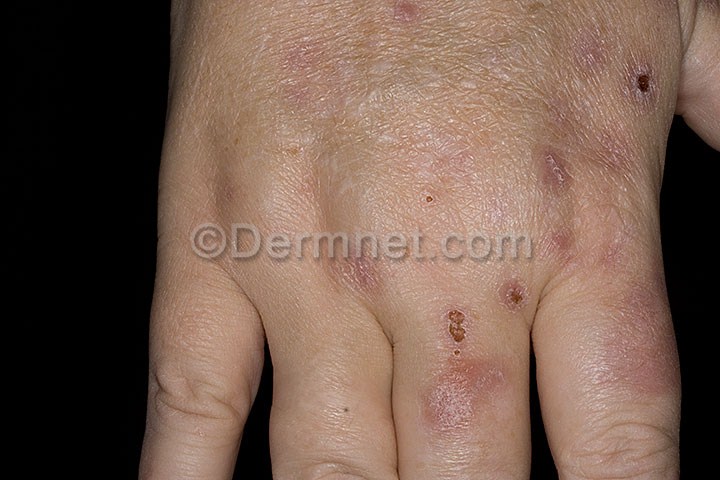
Disease: Light Diseases and Disorders of Pigmentation